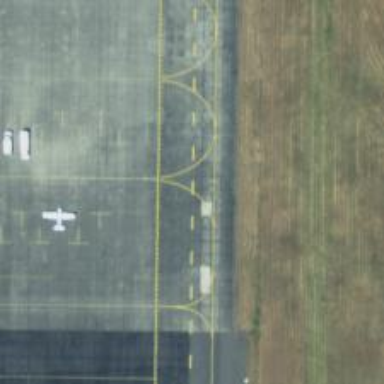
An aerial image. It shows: Image of taxiway at airport.